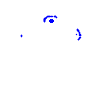
Particle: pion